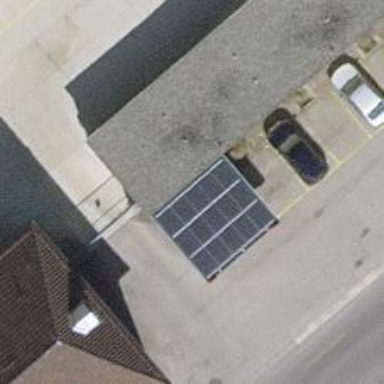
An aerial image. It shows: Charging station.